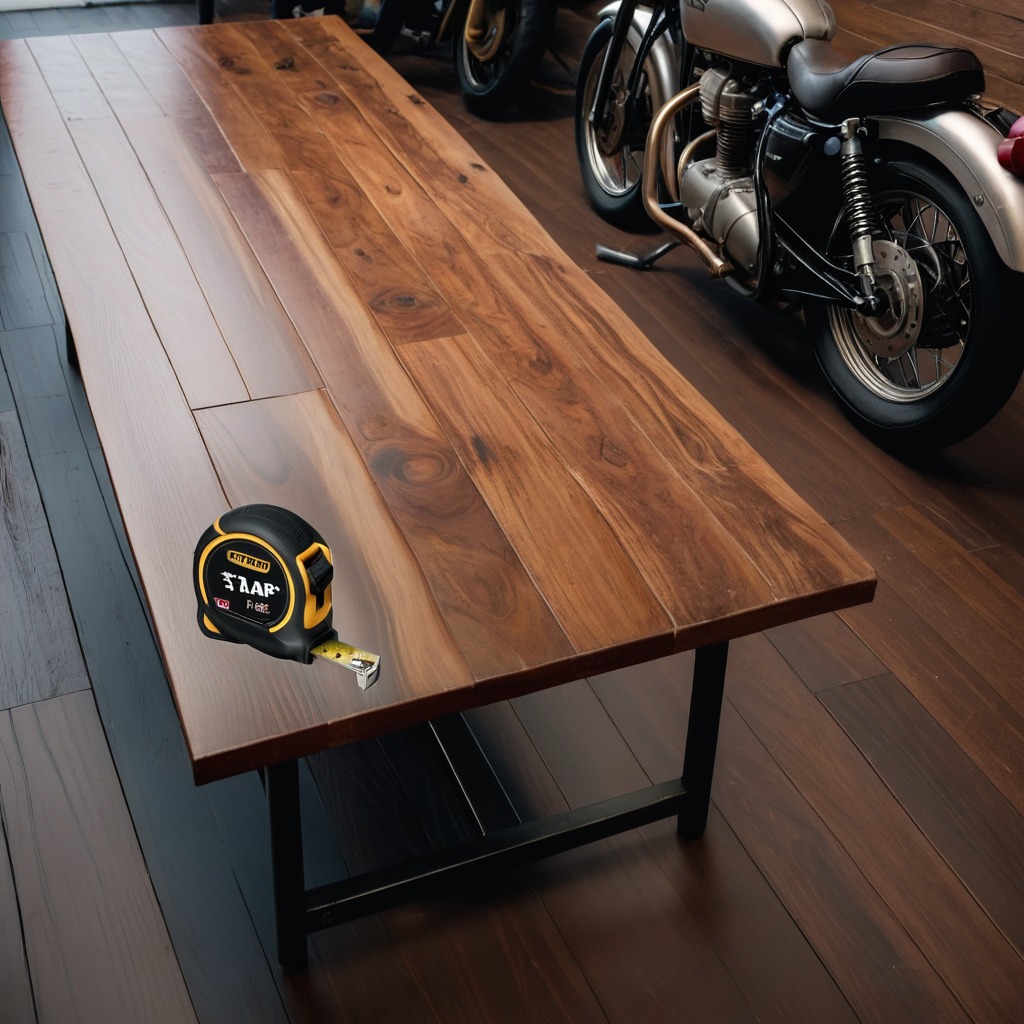
A measuring tape is lying on the wooden table in a vintage motorcycle garage.